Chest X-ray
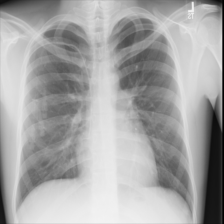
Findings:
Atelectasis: negative
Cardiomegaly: negative
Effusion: negative
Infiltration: negative
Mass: negative
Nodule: negative
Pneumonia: positive
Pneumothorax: negative
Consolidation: negative
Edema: negative
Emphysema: negative
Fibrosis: negative
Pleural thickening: negative
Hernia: negative